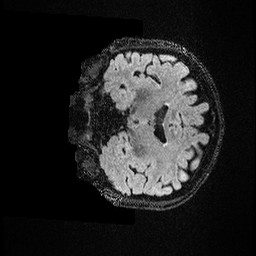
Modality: FLAIR
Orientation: coronal
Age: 55
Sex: female
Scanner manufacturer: ge
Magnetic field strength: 3 T
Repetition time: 4.802 s
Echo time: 0.1171 s